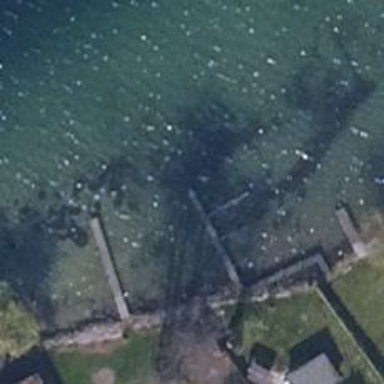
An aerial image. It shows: Man-made pier.